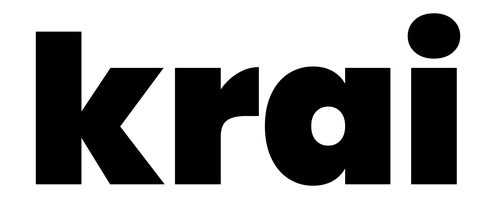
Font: Poppins-Black